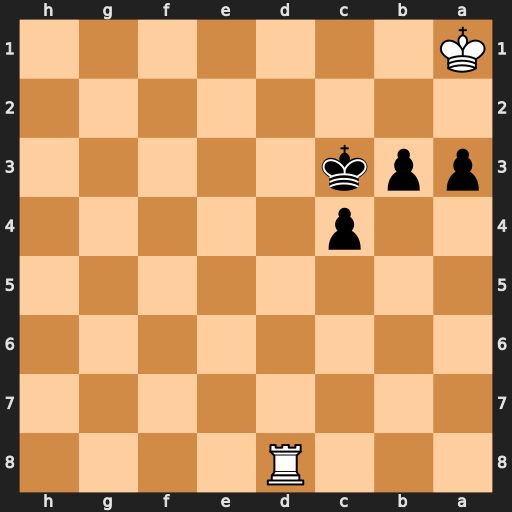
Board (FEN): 3R4/8/8/8/2p5/ppk5/8/K7
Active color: b
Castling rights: -
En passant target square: -
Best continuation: Kc2 Rb8 c3 Rb4 b2+